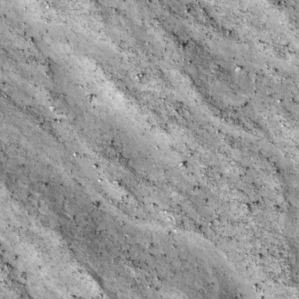
Label: non_frost